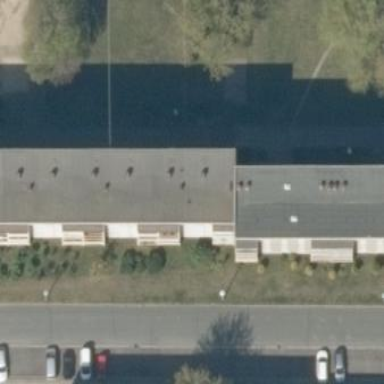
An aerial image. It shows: Flat-roofed residential building.